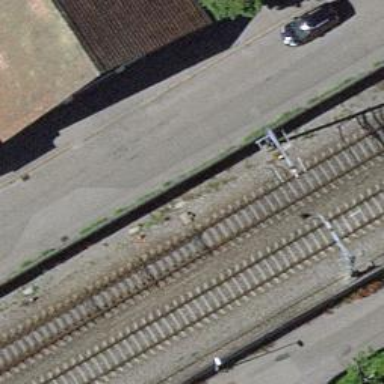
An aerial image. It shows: Railway switch.